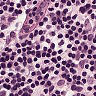
Metastatic tissue present: no